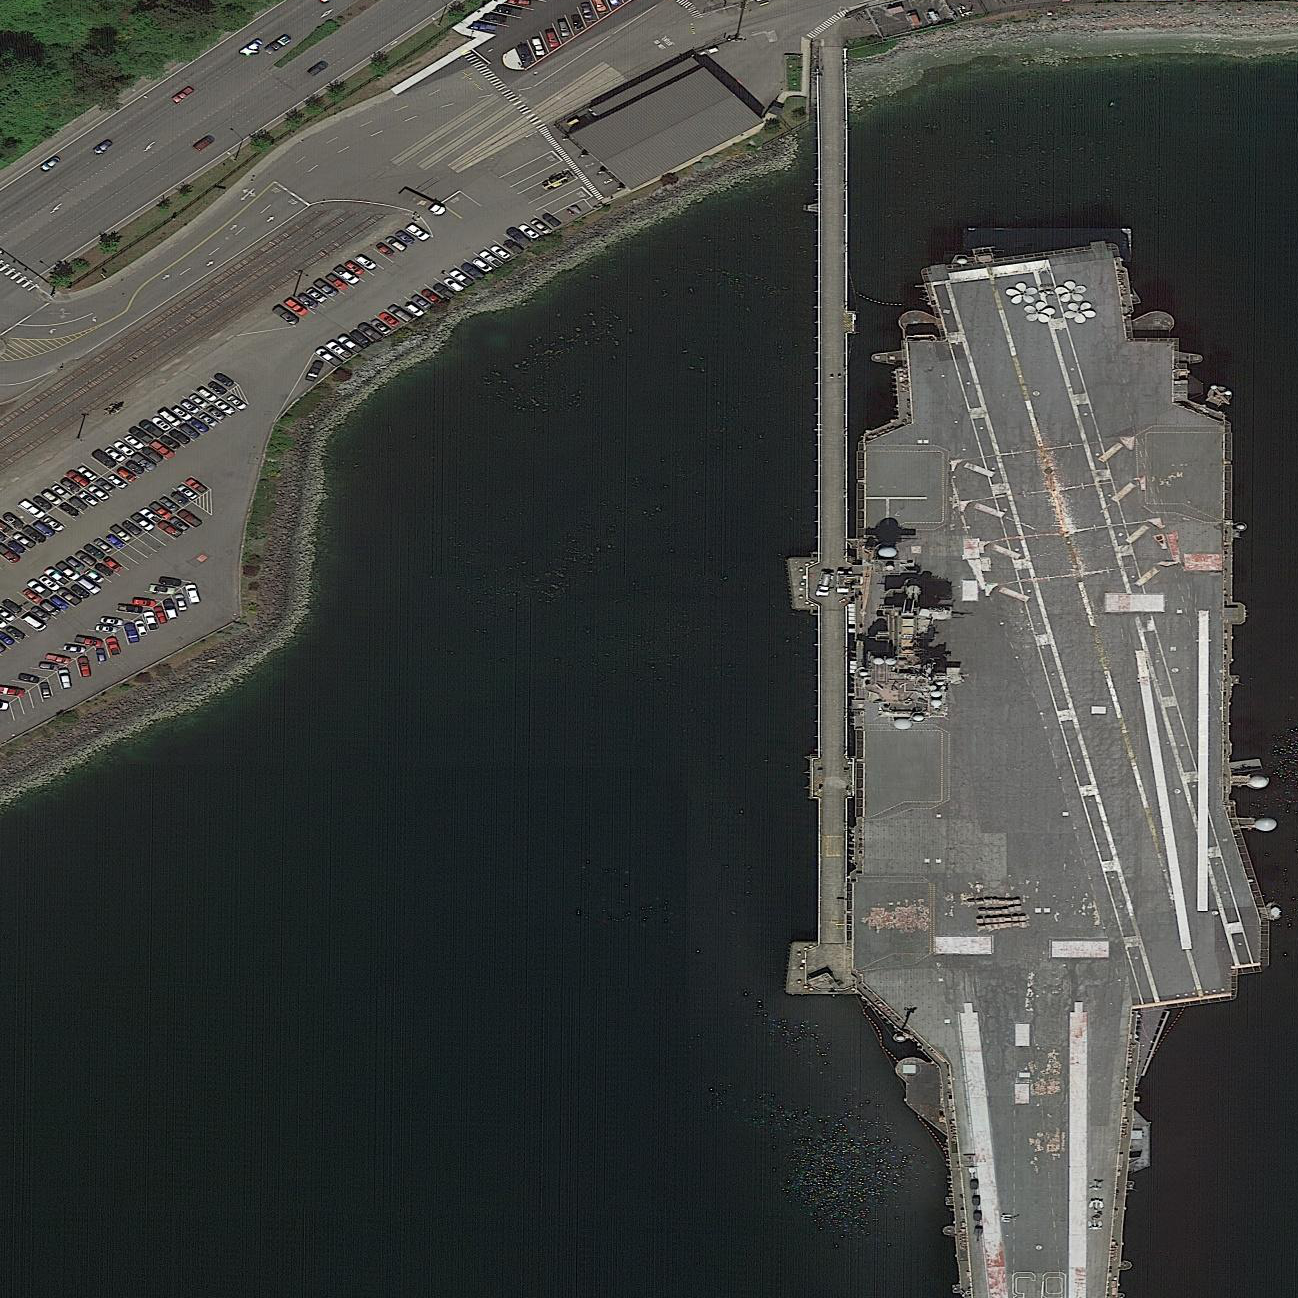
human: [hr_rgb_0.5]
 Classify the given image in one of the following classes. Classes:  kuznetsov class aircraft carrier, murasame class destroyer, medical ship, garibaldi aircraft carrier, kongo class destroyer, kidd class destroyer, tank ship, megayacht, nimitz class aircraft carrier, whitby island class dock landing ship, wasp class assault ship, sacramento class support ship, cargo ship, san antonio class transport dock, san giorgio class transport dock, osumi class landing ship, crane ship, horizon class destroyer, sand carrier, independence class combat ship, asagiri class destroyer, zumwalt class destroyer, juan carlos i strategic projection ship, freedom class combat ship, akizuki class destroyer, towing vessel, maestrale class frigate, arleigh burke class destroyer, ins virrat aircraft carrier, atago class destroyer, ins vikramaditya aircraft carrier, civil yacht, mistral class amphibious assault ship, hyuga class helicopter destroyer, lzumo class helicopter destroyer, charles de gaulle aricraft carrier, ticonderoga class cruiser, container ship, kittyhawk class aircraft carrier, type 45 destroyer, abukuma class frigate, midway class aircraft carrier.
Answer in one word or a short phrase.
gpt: KittyHawk class aircraft carrier